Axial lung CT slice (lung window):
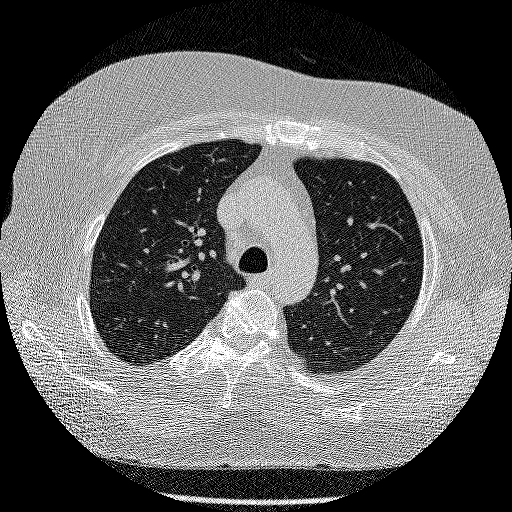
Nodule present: no